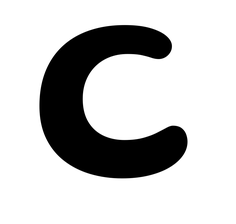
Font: Gluten_Medium